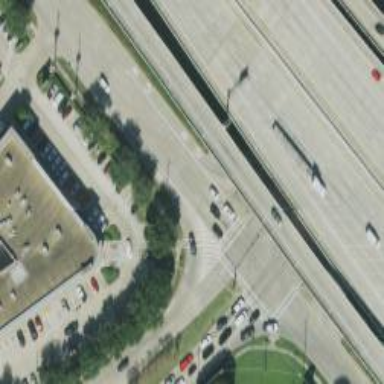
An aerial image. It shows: Secondary road with frontage road.